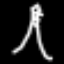
Label: The Eiffel Tower